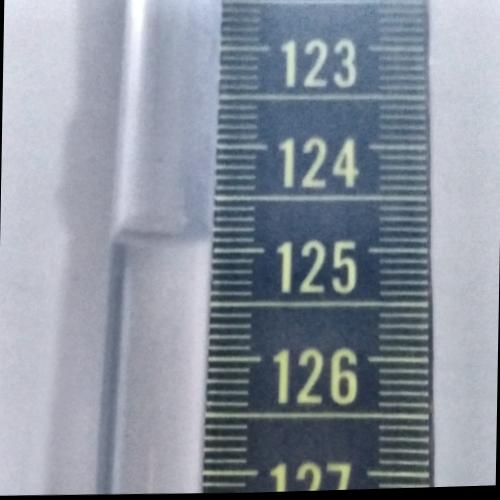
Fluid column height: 124.9 cm